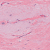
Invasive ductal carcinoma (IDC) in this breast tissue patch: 0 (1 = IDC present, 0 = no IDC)